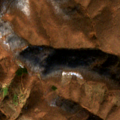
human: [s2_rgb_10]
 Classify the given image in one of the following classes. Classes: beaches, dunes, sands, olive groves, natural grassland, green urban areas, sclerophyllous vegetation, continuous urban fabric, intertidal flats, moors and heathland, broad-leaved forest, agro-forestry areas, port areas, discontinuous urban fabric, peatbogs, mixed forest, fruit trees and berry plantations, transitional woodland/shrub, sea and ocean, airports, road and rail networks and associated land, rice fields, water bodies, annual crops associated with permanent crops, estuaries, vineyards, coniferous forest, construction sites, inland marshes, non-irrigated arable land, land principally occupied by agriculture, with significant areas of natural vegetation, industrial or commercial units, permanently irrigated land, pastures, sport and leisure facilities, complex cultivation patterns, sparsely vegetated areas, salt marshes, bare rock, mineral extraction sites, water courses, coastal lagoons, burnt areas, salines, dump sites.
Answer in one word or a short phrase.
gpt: broad-leaved forest